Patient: sex M, age 36
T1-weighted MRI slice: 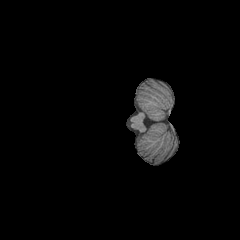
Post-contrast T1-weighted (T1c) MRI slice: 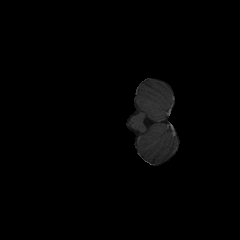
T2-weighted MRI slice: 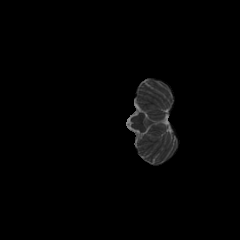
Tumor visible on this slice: no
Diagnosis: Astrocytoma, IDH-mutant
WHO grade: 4